Question: I am writing a program to transfer files through a lan computers, it's been a while I'm searching for file transferring methods in Delphi. I found UDP is a good solution, but there is a problem: in every example or article I found there was a client program beside a server program, but my program have to send and receive to/from every computer in network, there is no specific server or client, something like p2p, I don't want to make a computer Server and another one Client, what should I do? I searched Indy articles too, it's working in Server/Client mode too (as far as I found).

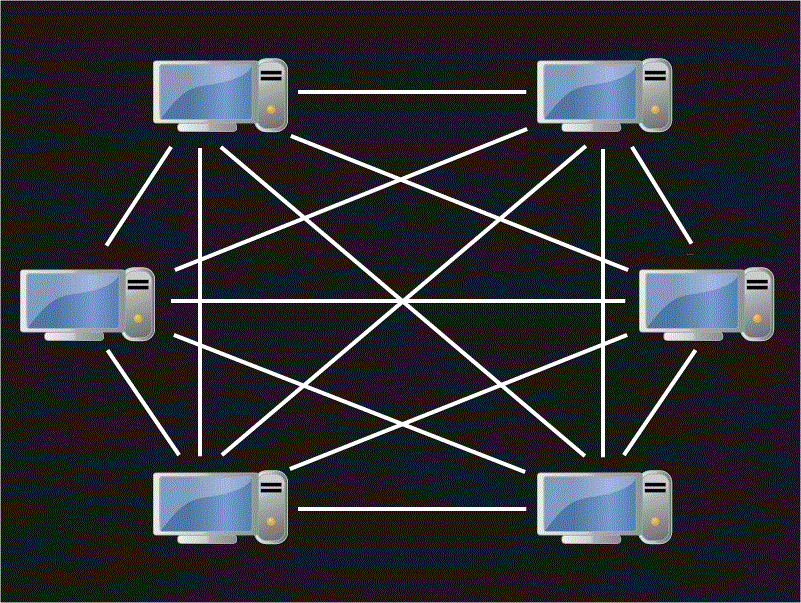
Answer: Have a look at Indy's 'TIdTrivialFTP' and 'TIdTrivialFTPServer' components. <URL> is a UDP-based file transfer protocol.